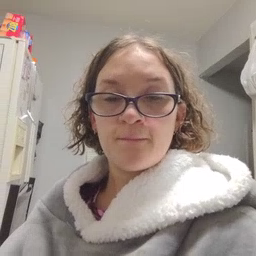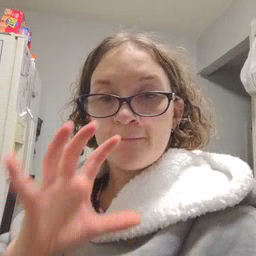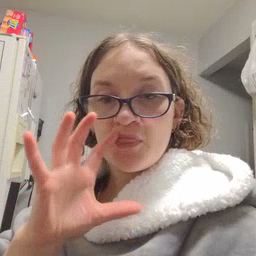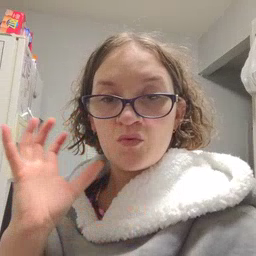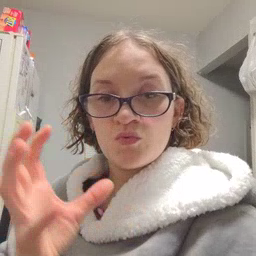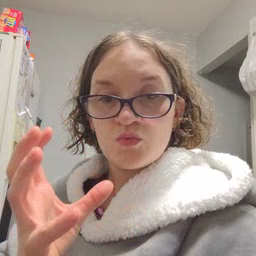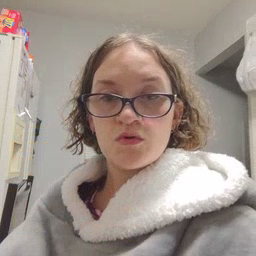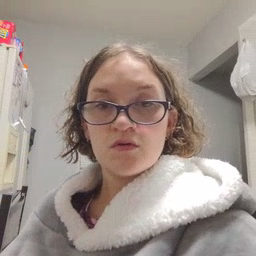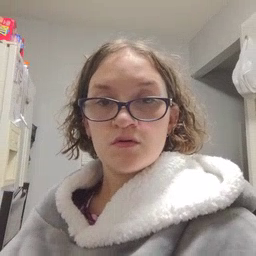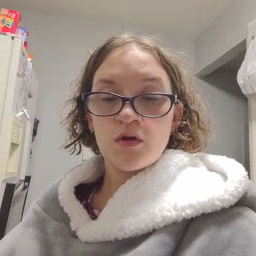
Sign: balloon